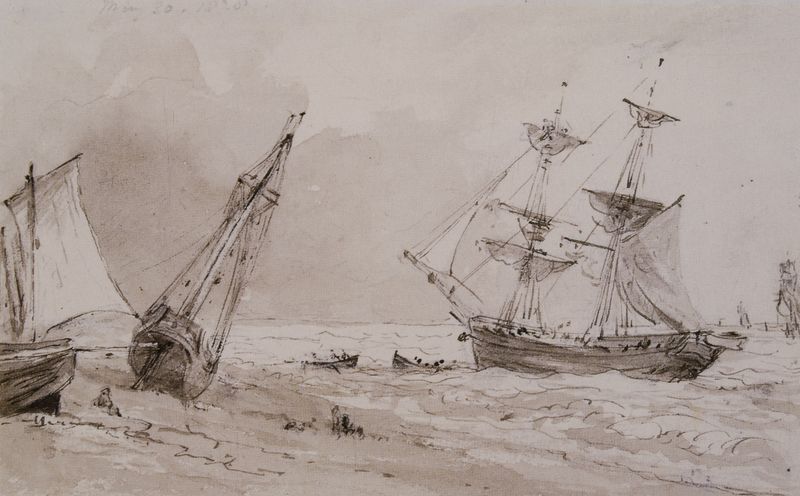
Titel: The Schooner Malta on Brigthon Beach
Künstler: John Constable
Institution: Collection Mr. and Mrs. David Thomson
Schlagwörter: baum, feder, himmel, kampf, meer, wasser, weiß, wolken, aquarell, menschen, sand, ufer, braun, grau, schwarz, skizze, zeichnung, wolke, leinen, horizont, hügel, wind, boot, boote, kahn, küste, schiff, schiffe, segel, segelboot, segelschiffe, strand, welle, wellen, zwei, mast, segelschiff, grafik, wasserfarbe, linien, masten, brandung, flut, havarie, landung, seenot, seestück, seile, sturm, woge, wogen, ruderer, rudern, schoner, striche, segelboote, taue, laviert, tusche, kohle, radierung, stich, aquatinta, bleistift, tinte, seegang, ankern, schief, kentern, rettung, sos, ruderboote, beiboot, seeschlacht, gereffte segel, zweimaster, beiboote, gekippt, bbote, rah, fock, nach dem sturm, schwanken, rahen, besan, seekampf, an land, eogen